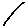
Label: line